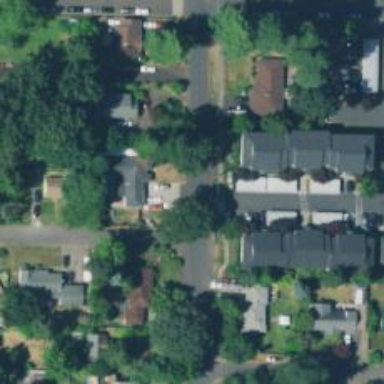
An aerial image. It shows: Residential road with sidewalk on the left.